Question: In my PCL core project (WP8, Android, iOS, Xamarin, MvvmCross) I use custom attributes. The Type.GetCustomAttributes() extension method lets me examine the attributes used.
Using PCL Profile104 this works well. But because I want to use async/await, I'll need to use PCL Profile78 (and .NET 4.5)
Problem: Seems the GetCustomAttributes() and the Attributes property are not available in Profile78. Why??
Note:
I am looking into the workaround by creating a PCL Profile 104 class library and wrapping the GetCustomAttributes() and then referencing this library from my PCL Profile78 library. However it seems extensionmethods are not supported...
Example Code:
'''
public Pcl78Class()
{
Type t = this.GetType();
var attributes = t.Attributes;
var customAttributes = t.GetCustomAttributes(true);
// another weird thing: Why is VS CodeCompletion telling me it knows CustomAttributeExtensions class and methods?
//System.Reflection.CustomAttributeExtensions.GetCustomAttributes(t);
}
'''

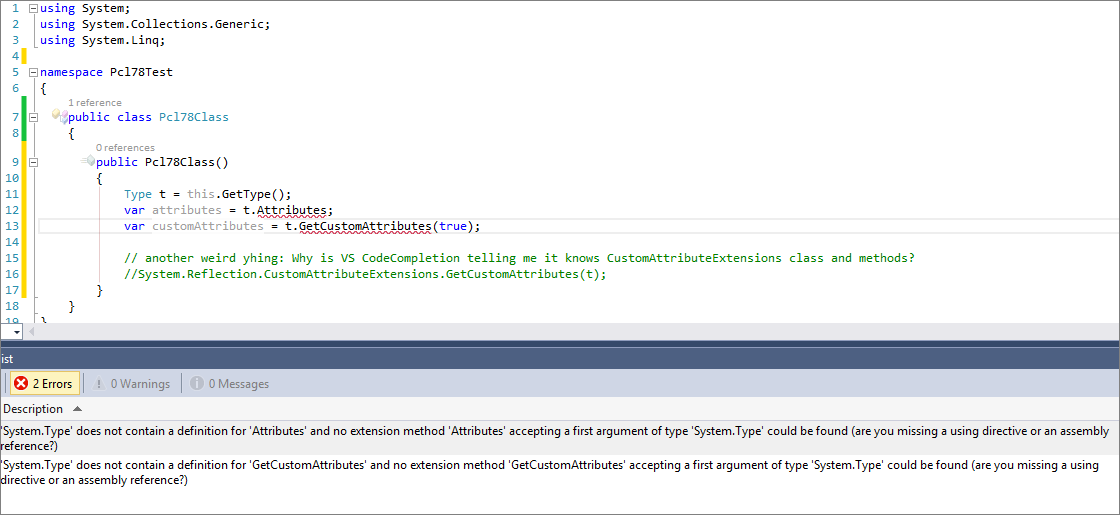
Answer: > Problem: Seems the GetCustomAttributes() and the Attributes property are not available in Profile78. Why??
<URL>. Essentially, you just have to call 'Type.GetTypeInfo' to get a 'TypeInfo', and from there it should be pretty straightforward.